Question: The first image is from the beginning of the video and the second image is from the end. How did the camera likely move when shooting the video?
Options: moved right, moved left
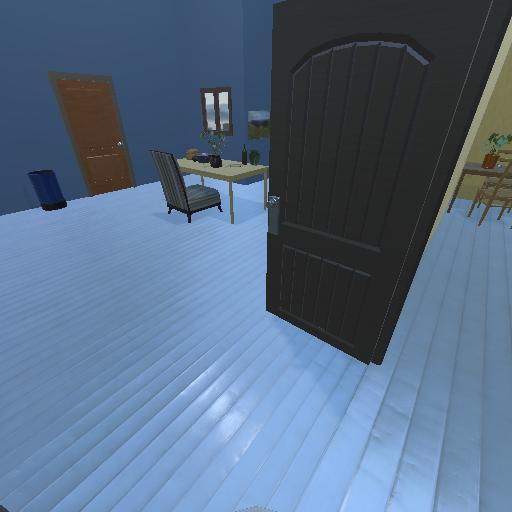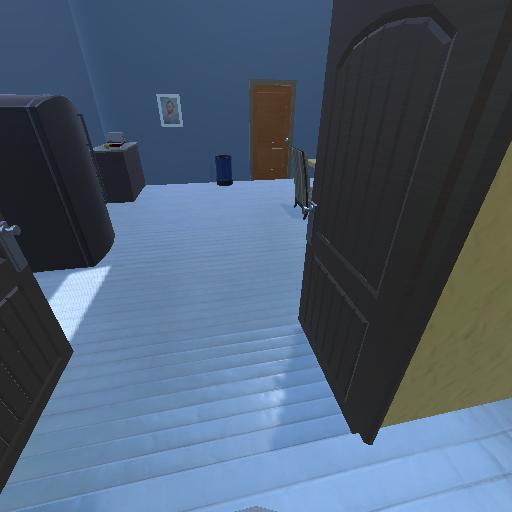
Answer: moved right